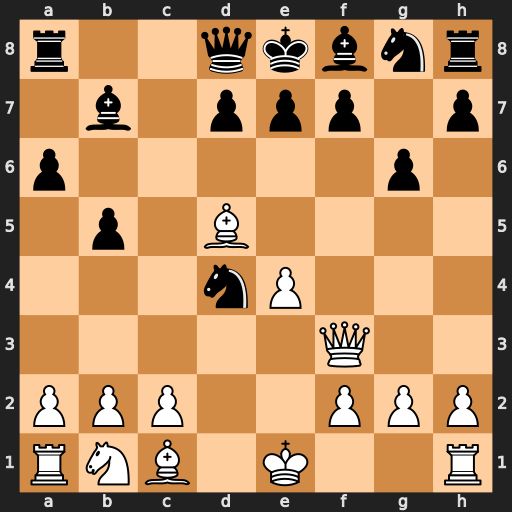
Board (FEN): r2qkbnr/1b1ppp1p/p5p1/1p1B4/3nP3/5Q2/PPP2PPP/RNB1K2R
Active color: w
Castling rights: KQkq
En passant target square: -
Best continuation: Bxf7#